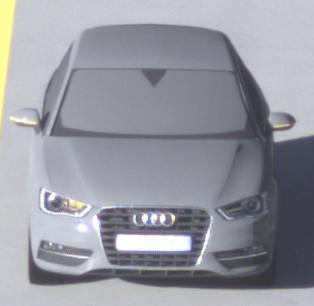
Make: Audi
Model: A3 1.2 TFSI
Detailed model: A3 (8V)
Model produced from: 2013/02
Model produced until: 2014/05
Doors: 3
Color: gray
Road condition: dry road
Daytime: morning or afternoon
Contrast: high contrast